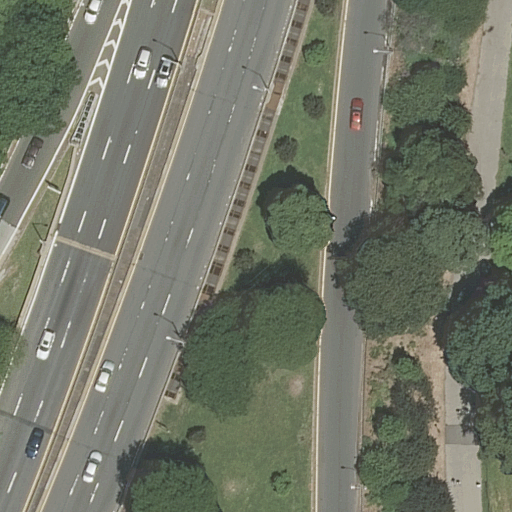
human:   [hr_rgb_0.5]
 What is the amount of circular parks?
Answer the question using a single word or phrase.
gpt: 0

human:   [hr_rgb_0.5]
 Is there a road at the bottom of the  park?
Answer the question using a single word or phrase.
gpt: yes

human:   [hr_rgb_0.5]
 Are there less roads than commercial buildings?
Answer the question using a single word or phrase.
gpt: no

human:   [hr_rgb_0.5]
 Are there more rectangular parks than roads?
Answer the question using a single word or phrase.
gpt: no

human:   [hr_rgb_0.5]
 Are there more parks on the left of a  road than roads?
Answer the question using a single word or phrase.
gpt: no

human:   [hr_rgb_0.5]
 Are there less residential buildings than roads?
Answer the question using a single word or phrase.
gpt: yes

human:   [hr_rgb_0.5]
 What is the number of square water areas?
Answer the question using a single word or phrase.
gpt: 0

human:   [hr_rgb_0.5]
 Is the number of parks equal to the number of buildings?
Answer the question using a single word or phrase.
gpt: no

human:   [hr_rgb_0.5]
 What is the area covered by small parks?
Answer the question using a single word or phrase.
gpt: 0m2

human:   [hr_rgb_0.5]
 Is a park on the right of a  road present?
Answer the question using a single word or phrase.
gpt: yes

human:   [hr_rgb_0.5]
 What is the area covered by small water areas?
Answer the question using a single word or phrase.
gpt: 0m2

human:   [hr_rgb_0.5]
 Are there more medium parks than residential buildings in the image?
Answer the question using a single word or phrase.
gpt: yes

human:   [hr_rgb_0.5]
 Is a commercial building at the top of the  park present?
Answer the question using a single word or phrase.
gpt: no

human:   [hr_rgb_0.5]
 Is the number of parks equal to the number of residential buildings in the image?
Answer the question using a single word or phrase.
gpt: no

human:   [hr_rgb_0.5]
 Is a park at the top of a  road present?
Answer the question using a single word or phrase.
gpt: yes

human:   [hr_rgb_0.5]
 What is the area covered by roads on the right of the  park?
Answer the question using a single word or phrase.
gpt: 0m2

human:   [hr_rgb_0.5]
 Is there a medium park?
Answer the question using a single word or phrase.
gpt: yes

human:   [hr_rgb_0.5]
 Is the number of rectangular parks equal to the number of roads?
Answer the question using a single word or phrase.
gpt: no

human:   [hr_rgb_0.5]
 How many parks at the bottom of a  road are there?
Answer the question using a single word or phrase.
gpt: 0

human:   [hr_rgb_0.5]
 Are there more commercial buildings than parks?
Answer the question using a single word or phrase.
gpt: no

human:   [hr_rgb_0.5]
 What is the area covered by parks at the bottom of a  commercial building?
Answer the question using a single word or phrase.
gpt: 0m2

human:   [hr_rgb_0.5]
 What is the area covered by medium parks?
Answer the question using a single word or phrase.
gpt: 434m2

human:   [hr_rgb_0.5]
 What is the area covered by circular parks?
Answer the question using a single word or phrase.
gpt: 0m2

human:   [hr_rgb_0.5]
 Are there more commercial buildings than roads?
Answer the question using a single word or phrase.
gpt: no

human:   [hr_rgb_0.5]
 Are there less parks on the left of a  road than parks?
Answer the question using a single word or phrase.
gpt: yes

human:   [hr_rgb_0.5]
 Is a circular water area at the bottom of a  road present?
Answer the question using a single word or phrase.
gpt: no

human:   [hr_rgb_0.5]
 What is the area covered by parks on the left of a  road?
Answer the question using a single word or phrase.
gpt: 0m2

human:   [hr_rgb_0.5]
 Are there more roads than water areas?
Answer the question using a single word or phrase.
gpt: yes

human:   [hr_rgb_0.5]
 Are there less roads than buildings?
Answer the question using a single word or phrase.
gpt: no

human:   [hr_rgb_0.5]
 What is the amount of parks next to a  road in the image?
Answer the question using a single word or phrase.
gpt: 1

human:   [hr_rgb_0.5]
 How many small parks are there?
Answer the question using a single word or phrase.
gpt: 0

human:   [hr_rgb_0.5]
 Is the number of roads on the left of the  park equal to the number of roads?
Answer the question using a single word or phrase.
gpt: yes

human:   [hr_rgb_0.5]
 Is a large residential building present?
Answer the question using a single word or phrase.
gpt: no

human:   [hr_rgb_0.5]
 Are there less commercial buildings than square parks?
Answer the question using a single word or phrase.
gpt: no

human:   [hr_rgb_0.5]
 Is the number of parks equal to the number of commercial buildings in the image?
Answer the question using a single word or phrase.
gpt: no

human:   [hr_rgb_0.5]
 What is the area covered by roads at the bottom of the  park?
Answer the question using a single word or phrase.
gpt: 0m2